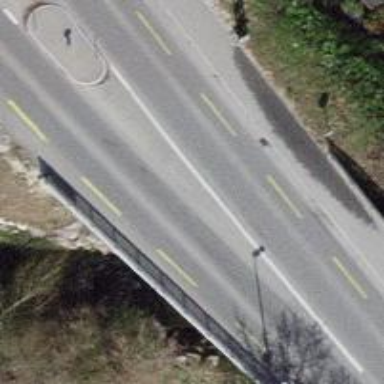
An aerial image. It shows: Bridge with asphalt surface over primary highway. There is designated cycle lane on the bridge.